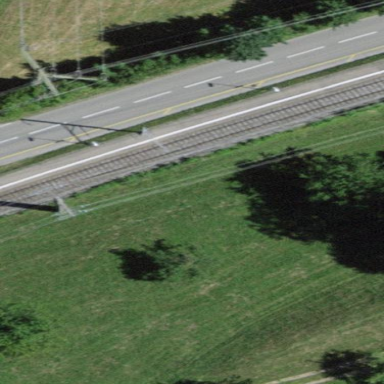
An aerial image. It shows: Platform for public transport and railway services.